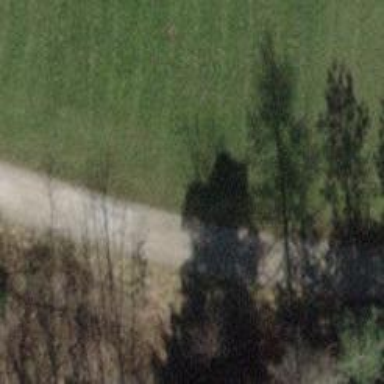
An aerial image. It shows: Path on the ground.